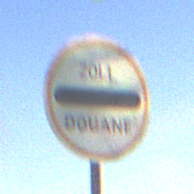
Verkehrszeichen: Zollstelle
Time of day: SunriseSunset
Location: Outdoor (Nature)
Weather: PartlyCloudy
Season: NotSpecified
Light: Natural